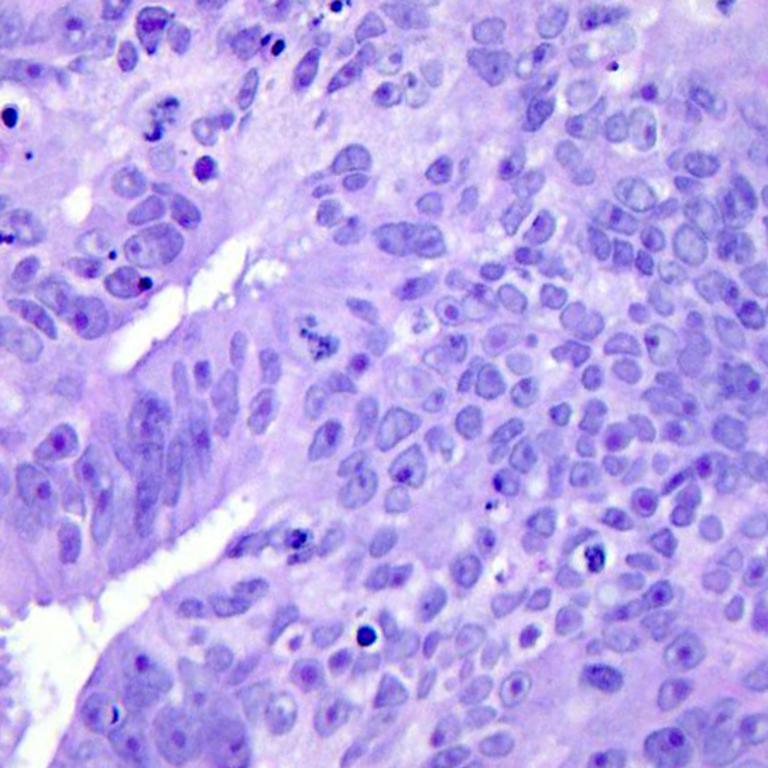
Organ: colon
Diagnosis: adenocarcinomas